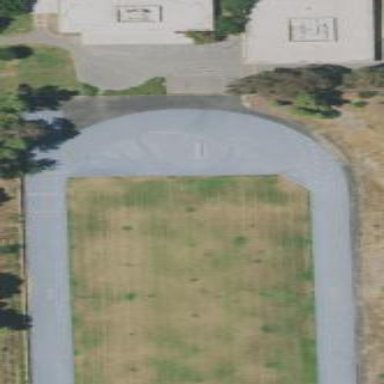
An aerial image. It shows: American football pitch with field surface designated for leisure land.